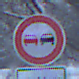
Verkehrszeichen: Ueberholverbot
Zusatzzeichen unten: ZeitangabenMitBeschraenkungAufWochentage1
Umgebung: Outdoor, Nature
Tageszeit: Midday
Wetter: Overcast
Licht: Natural
Jahreszeit: Winter
Kontrast: LowContrast